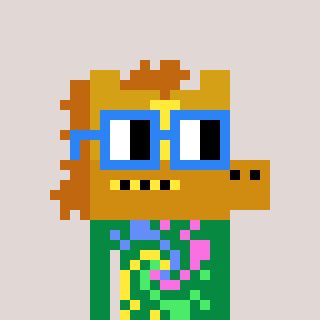
a pixel art character with square blue glasses, a yellow horse-shaped head and a green-colored body on a warm background